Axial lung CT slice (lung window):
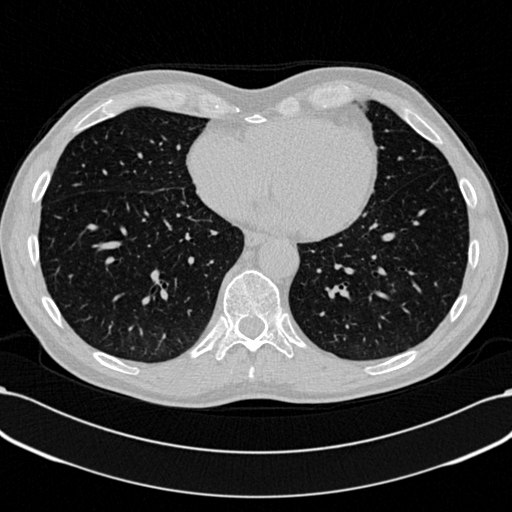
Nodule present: no